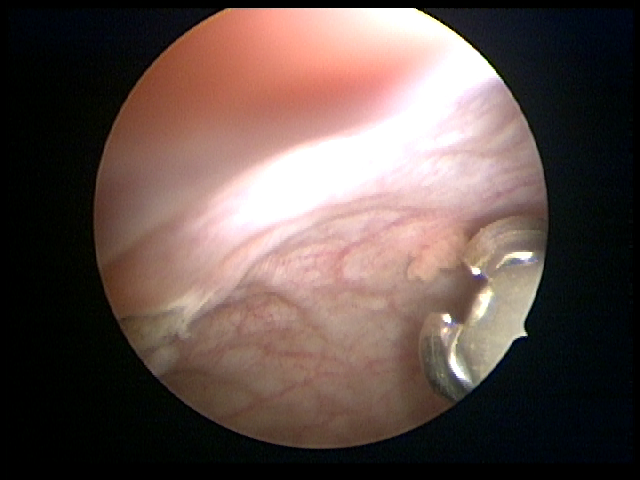
Modality: WLC
Class: Malignant
Subclass: HighGradePapillary
Lesion: L3
Stage: Ta
Morphology: Papillary
Bladder cancer association: Yes